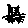
Label: cat